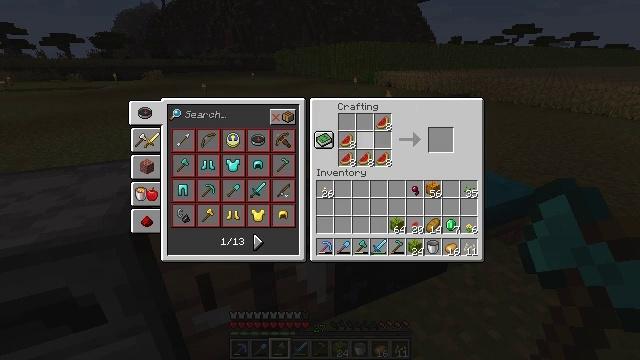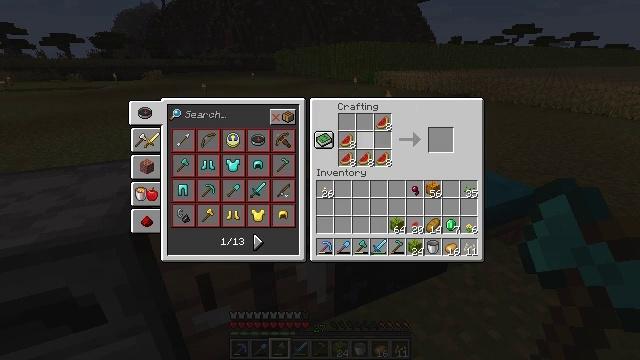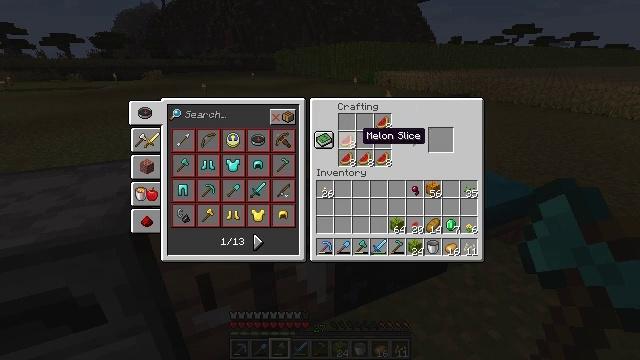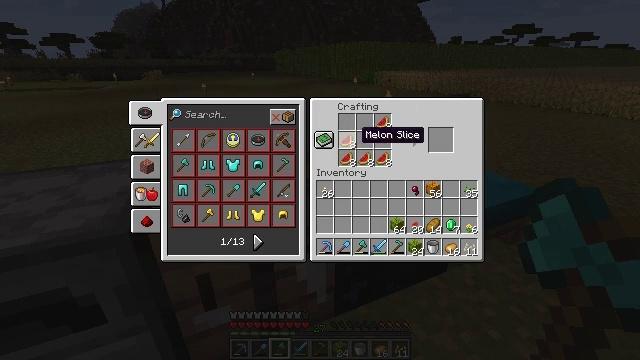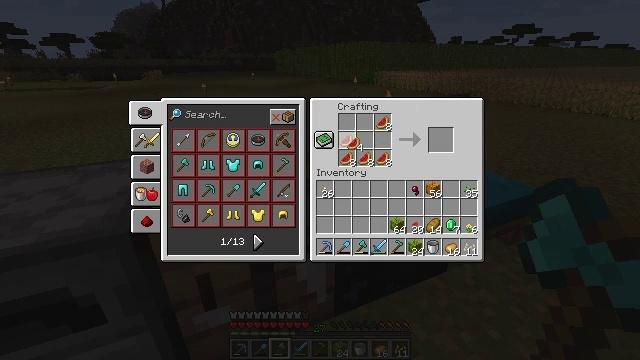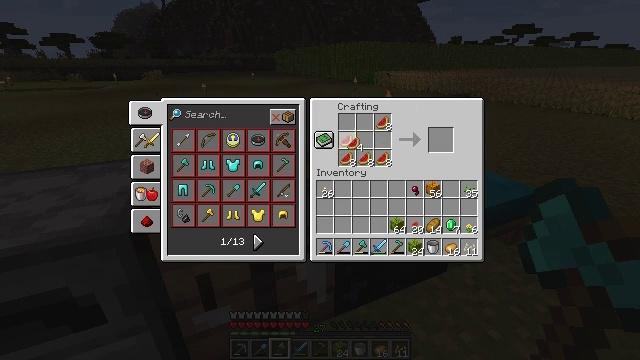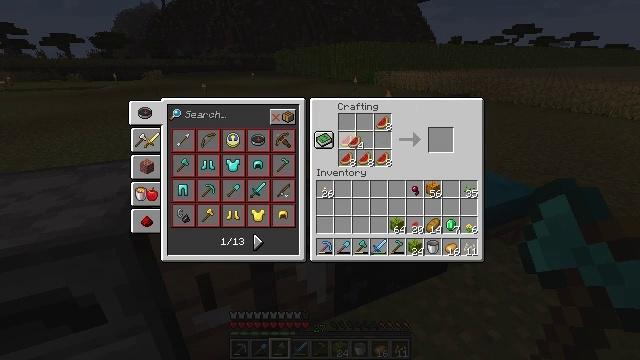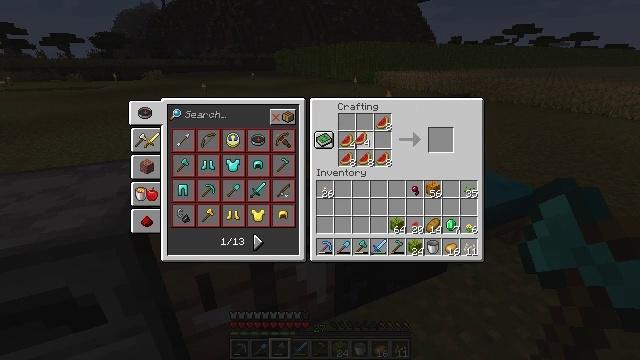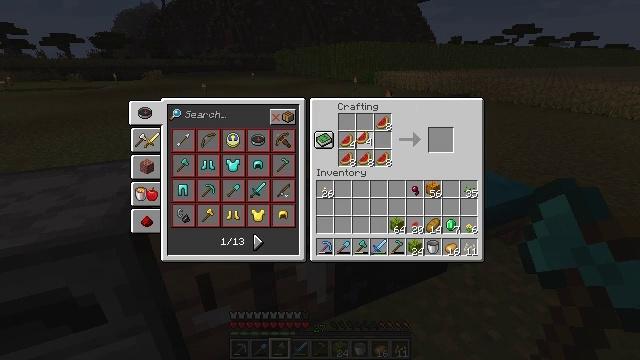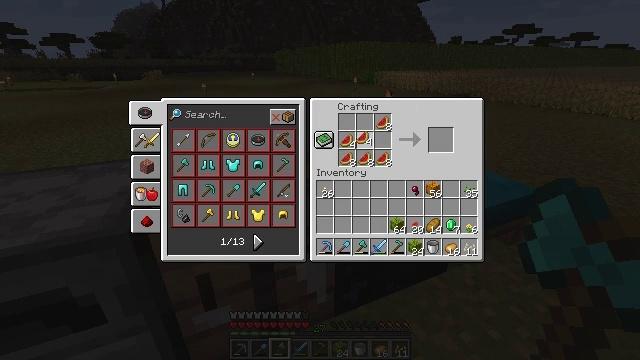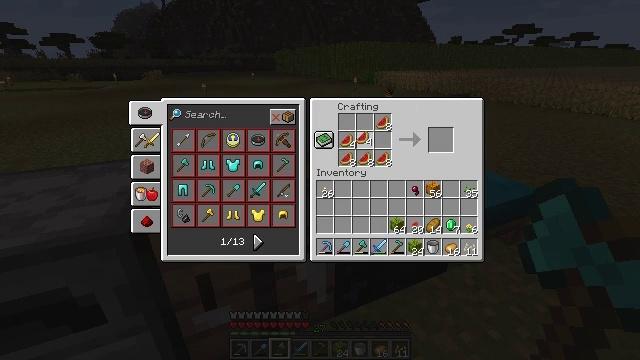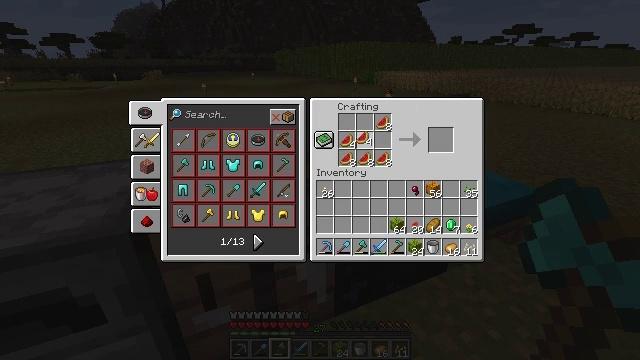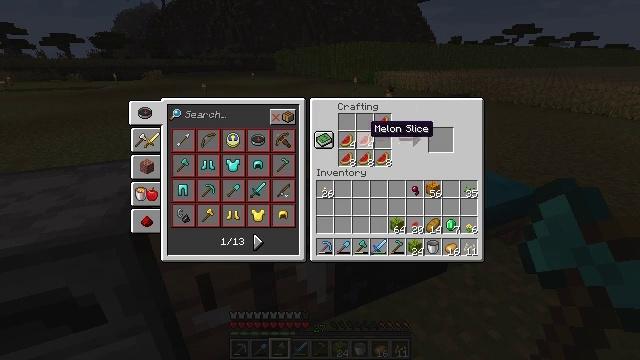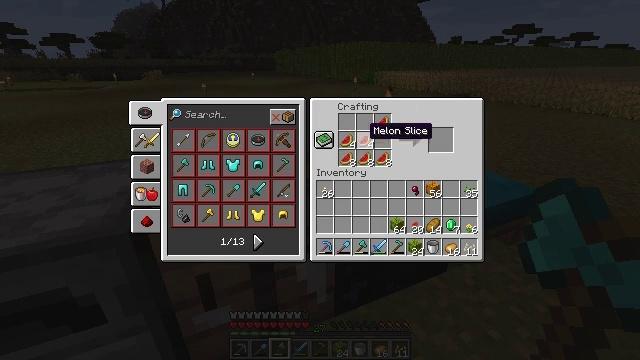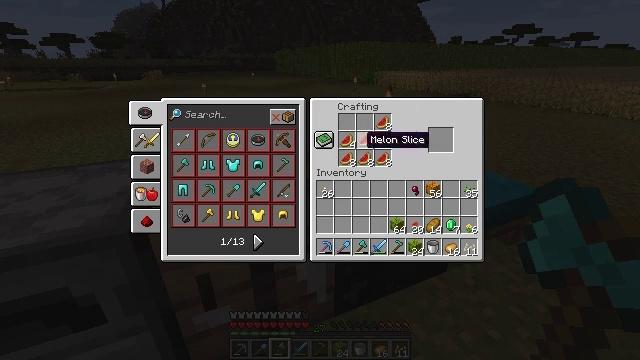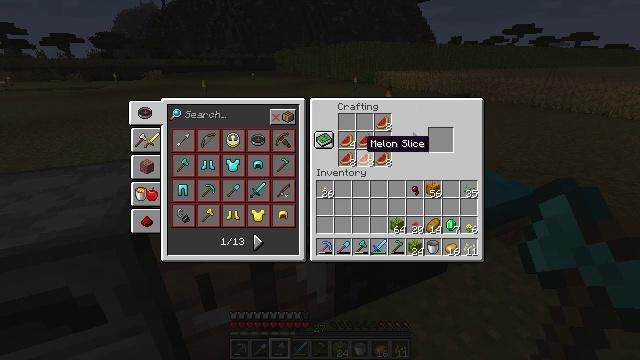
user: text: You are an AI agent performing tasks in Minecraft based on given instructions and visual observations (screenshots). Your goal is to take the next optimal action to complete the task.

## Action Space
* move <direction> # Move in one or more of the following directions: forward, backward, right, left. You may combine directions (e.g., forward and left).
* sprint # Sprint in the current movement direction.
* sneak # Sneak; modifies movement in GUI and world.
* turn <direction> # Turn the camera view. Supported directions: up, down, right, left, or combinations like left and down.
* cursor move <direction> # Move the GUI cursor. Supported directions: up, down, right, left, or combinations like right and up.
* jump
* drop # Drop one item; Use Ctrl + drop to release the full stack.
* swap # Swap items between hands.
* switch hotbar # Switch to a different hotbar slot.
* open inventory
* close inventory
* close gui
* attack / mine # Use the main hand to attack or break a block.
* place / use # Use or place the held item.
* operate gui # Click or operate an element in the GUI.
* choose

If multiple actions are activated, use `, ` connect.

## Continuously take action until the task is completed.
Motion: motion action
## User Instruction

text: Use the crafting table to craft a melon.
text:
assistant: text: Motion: no_op
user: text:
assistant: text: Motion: no_op
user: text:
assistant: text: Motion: no_op
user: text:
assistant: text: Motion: choose
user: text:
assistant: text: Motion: choose
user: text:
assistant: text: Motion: choose
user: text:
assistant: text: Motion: no_op
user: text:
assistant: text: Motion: no_op
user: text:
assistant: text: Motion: no_op
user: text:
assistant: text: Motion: operate gui
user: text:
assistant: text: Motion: operate gui
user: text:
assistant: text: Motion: no_op
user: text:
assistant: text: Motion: no_op
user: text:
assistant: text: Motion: cursor move down
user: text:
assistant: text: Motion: no_op
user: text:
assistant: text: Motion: no_op
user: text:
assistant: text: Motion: choose
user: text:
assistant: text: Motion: choose
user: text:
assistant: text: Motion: choose
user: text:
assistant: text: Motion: cursor move up
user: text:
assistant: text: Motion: cursor move up
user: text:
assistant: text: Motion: no_op
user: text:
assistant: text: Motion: operate gui
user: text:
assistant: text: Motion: operate gui
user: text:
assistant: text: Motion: operate gui
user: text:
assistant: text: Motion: no_op
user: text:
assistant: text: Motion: cursor move down
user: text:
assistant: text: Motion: cursor move down
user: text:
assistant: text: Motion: no_op
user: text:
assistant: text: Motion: no_op